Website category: sports
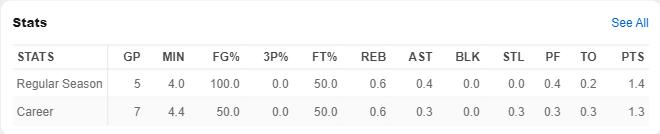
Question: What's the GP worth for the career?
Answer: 7

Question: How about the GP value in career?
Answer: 7

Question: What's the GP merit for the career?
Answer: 7

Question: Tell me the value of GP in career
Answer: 7

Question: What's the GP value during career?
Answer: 7

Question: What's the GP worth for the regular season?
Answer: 5

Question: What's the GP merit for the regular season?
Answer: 5

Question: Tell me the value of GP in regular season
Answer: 5

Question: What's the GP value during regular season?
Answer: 5

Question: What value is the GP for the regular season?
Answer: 5

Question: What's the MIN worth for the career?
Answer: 4.4

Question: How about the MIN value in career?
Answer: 4.4

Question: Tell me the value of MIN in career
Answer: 4.4

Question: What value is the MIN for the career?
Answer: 4.4

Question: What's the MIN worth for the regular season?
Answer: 4.0

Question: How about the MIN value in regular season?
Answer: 4.0

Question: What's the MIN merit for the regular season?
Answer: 4.0

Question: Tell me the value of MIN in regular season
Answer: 4.0

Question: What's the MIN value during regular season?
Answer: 4.0

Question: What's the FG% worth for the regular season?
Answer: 100.0

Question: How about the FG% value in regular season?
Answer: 100.0

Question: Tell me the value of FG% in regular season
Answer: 100.0

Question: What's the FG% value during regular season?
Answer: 100.0

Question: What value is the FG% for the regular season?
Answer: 100.0

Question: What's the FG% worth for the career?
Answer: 50.0

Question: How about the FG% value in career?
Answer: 50.0

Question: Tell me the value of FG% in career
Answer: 50.0

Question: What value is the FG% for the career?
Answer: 50.0

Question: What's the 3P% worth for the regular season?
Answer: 0.0

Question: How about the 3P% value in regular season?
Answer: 0.0

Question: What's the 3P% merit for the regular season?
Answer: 0.0

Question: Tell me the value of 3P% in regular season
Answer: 0.0

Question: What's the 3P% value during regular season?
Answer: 0.0

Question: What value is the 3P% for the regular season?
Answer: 0.0

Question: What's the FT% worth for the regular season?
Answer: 50.0

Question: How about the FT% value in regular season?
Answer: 50.0

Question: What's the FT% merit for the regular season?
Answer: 50.0

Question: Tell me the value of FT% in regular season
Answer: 50.0

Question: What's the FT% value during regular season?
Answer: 50.0

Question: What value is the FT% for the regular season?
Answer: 50.0

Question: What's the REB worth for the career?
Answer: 0.6

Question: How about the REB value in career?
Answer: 0.6

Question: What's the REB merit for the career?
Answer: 0.6

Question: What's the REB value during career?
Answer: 0.6

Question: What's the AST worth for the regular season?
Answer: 0.4

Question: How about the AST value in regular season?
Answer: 0.4

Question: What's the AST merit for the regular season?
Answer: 0.4

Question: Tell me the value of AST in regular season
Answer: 0.4

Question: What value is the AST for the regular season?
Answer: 0.4

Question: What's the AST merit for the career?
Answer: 0.3

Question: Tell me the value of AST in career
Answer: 0.3

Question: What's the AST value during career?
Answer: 0.3

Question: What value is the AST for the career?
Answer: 0.3

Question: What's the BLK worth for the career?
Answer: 0.0

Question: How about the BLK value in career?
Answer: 0.0

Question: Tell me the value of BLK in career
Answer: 0.0

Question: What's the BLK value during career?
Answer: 0.0

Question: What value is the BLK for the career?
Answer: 0.0

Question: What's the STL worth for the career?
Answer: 0.3

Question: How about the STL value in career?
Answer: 0.3

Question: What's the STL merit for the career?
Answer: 0.3

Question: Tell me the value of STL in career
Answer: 0.3

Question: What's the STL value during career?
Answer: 0.3

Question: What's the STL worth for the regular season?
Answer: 0.0